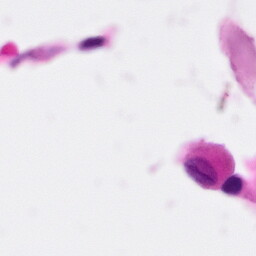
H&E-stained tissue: Pancreatic